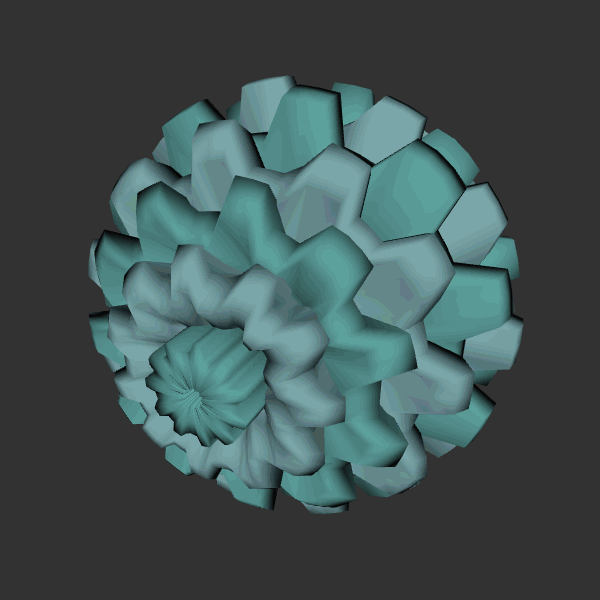
Background: dark